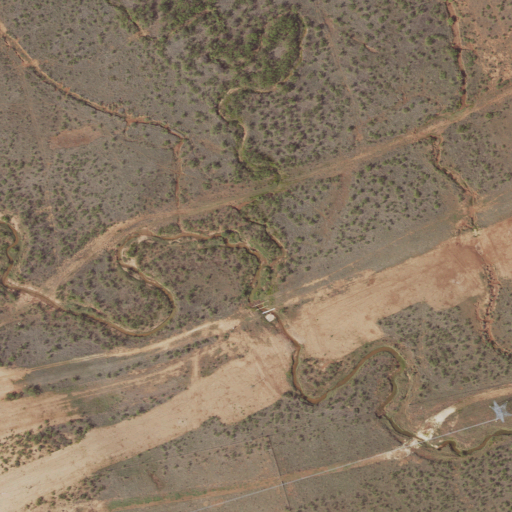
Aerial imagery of valley in Texas named Guthrie Draw containing shrub, deciduous forest, and grassland